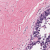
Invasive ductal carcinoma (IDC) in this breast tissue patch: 0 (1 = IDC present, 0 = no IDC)